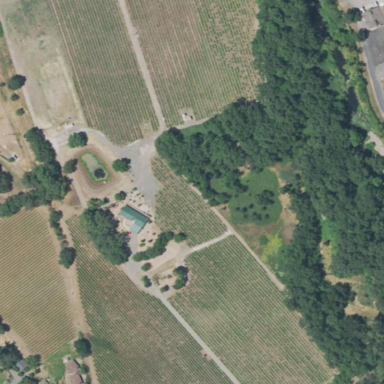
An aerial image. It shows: Vineyard with grape crops.